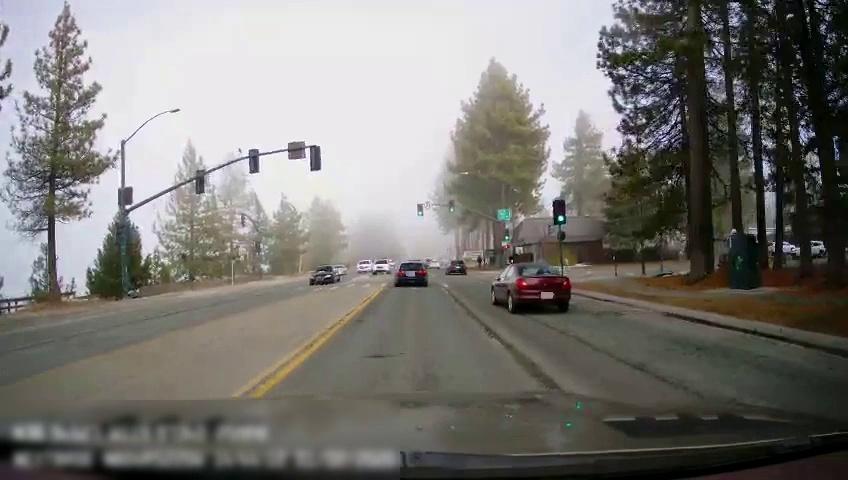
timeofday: Day
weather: Sunny
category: Drivable Space
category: Pedestrians
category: Vehicles | Car
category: Vehicles | SUV
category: Vehicles | Car
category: Vehicles | Car
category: Vehicles | SUV
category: Vehicles | SUV
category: Vehicles | SUV
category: Vehicles | Car
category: Vehicles | Car
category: Vehicles | Car
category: Lanes | Opposite Lane
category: Lanes | Current Lane
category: Lanes | Current Lane
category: Traffic | Signs
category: Traffic | Lights
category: Traffic | Lights
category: Traffic | Lights
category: Traffic | Lights
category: Traffic | Lights
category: Traffic | Lights
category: Traffic | Lights